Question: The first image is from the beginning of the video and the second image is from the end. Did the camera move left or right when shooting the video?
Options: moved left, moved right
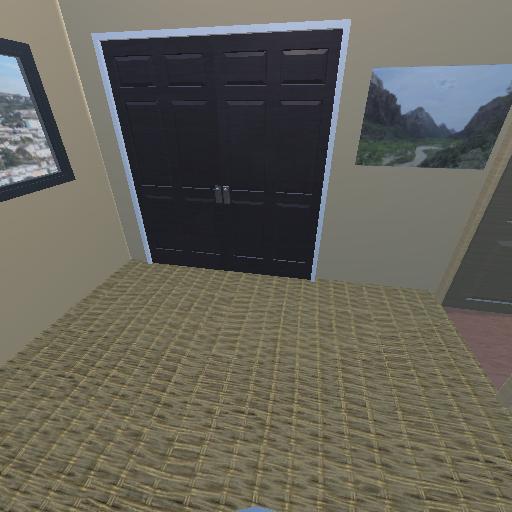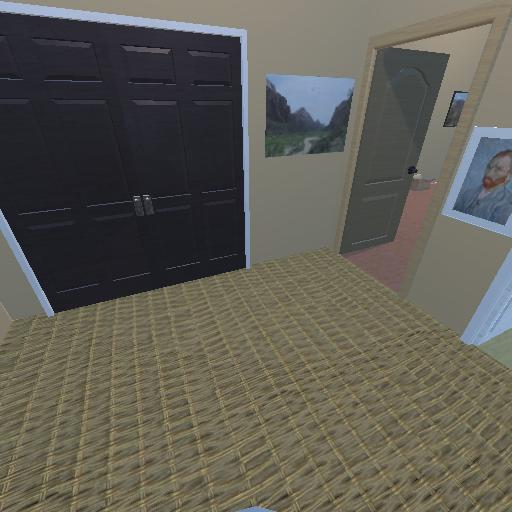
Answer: moved left